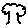
Label: tree